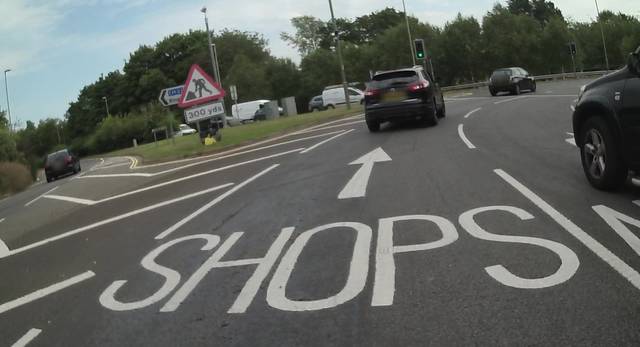
Region: United Kingdom
Coordinates: 51.267, -1.082